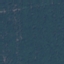
Land use / land cover: Forest